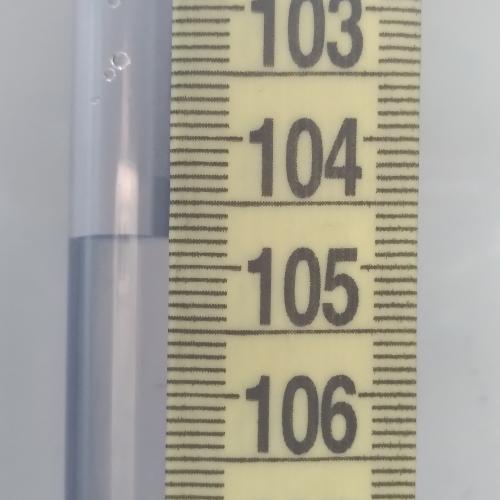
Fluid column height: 104.8 cm